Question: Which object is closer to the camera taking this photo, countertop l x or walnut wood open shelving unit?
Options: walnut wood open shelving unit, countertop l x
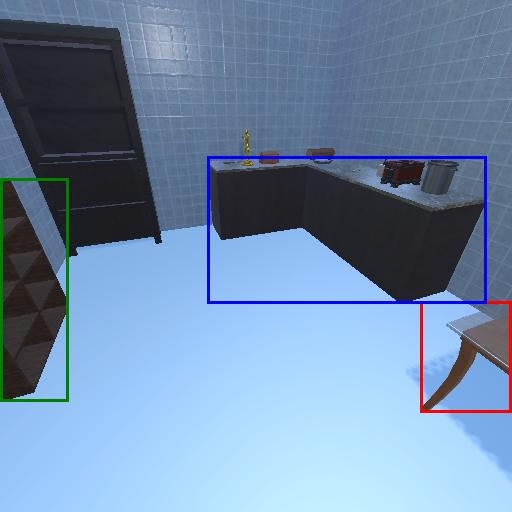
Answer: walnut wood open shelving unit